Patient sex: M
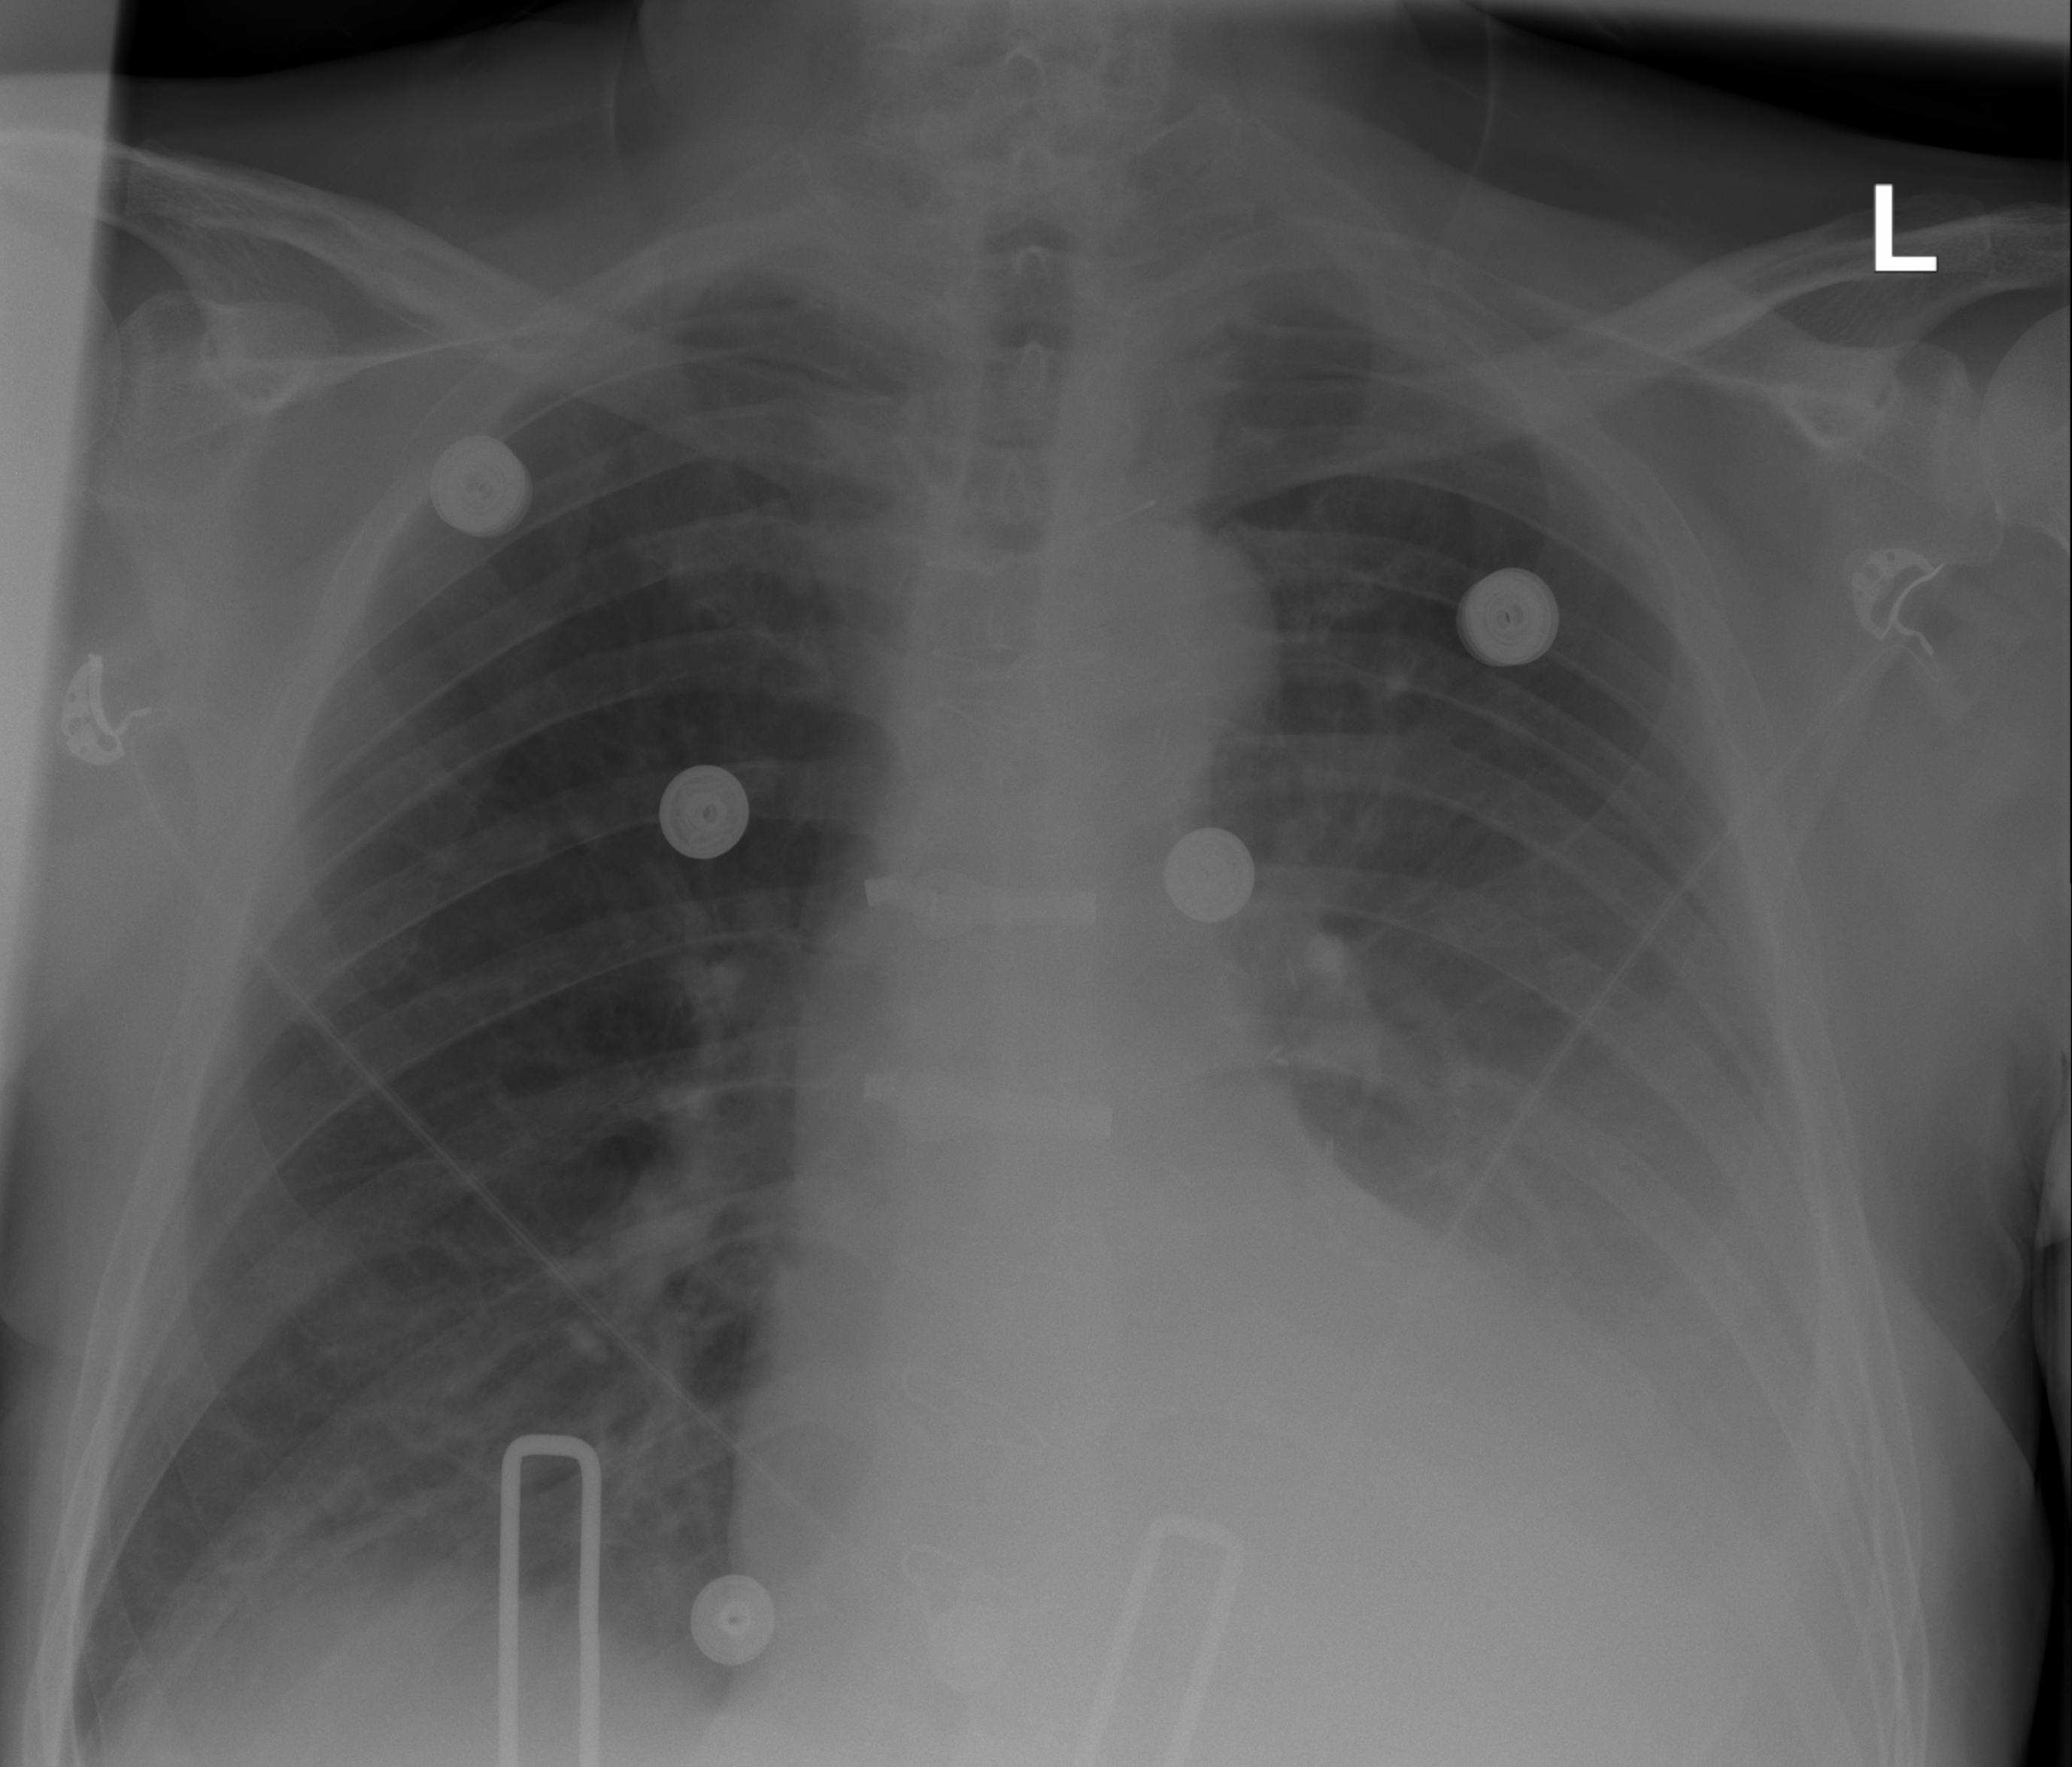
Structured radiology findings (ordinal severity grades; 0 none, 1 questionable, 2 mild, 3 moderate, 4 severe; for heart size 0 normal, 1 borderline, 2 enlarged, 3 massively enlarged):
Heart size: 1
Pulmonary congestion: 0
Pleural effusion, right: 2
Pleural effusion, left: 3
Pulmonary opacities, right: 0
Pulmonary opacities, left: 0
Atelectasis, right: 0
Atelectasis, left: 0